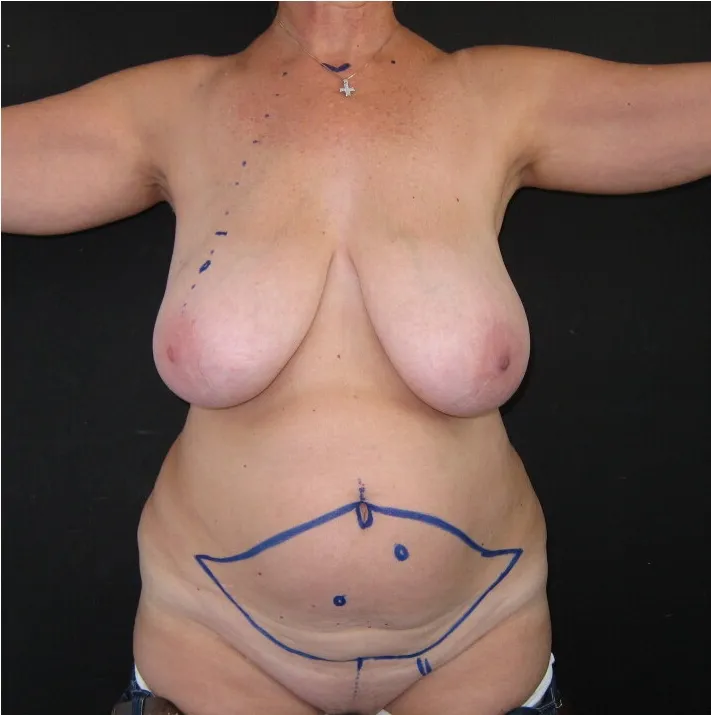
Pre-operative drawings of the skin island of the DIEP flap and the selected left-side perforator, for immediate reconstruction following the planned right breast skin-sparing mastectomy.
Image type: medical_photograph (other_medical_photograph)